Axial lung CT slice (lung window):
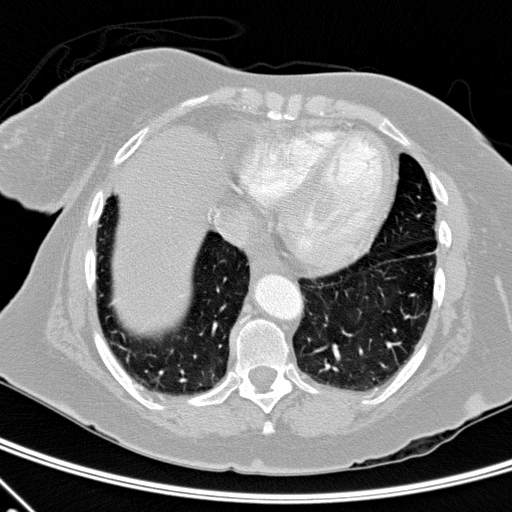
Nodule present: no